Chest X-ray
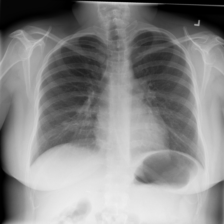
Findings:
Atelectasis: negative
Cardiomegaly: negative
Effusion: negative
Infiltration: negative
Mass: negative
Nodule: negative
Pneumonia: negative
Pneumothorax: negative
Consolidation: negative
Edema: negative
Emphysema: negative
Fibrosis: negative
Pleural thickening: negative
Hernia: negative